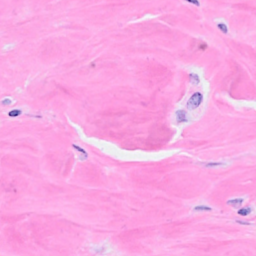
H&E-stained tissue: Breast